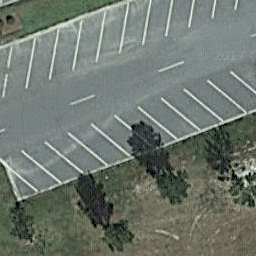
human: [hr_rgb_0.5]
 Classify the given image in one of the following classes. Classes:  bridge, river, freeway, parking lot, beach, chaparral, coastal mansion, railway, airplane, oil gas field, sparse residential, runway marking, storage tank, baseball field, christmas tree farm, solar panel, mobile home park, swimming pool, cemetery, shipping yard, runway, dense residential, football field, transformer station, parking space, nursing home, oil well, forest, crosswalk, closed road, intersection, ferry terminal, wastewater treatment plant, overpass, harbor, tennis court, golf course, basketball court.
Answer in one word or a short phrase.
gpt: parking space